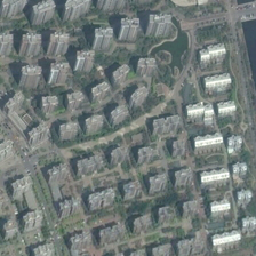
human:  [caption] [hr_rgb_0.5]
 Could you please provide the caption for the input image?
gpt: the rows of buildings are separated by curved roads.

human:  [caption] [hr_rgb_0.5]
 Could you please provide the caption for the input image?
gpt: Row by row from the winding road

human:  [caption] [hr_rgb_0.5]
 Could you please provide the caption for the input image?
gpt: Rows of buildings are separated by winding roads.

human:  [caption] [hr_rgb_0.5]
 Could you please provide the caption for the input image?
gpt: The row of the building is divided by a curved road.

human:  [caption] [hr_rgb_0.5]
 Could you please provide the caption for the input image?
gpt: Building lines are separated by curved roads.